Question: I'm trying to have a d3.js Sankey visualisation filter a data set according to categories.
I'm using d3.csv method to input the data as shown in this example - <URL>

I would however like to upload a data set with four columns -
source, target, value, category
My aim is to have a visualisation with the ability to switch between categories. So each Sankey visualisation will only represent one particular category. Then user can switch from the dropdown to another one.
Is this possible using the current d3.csv input method?
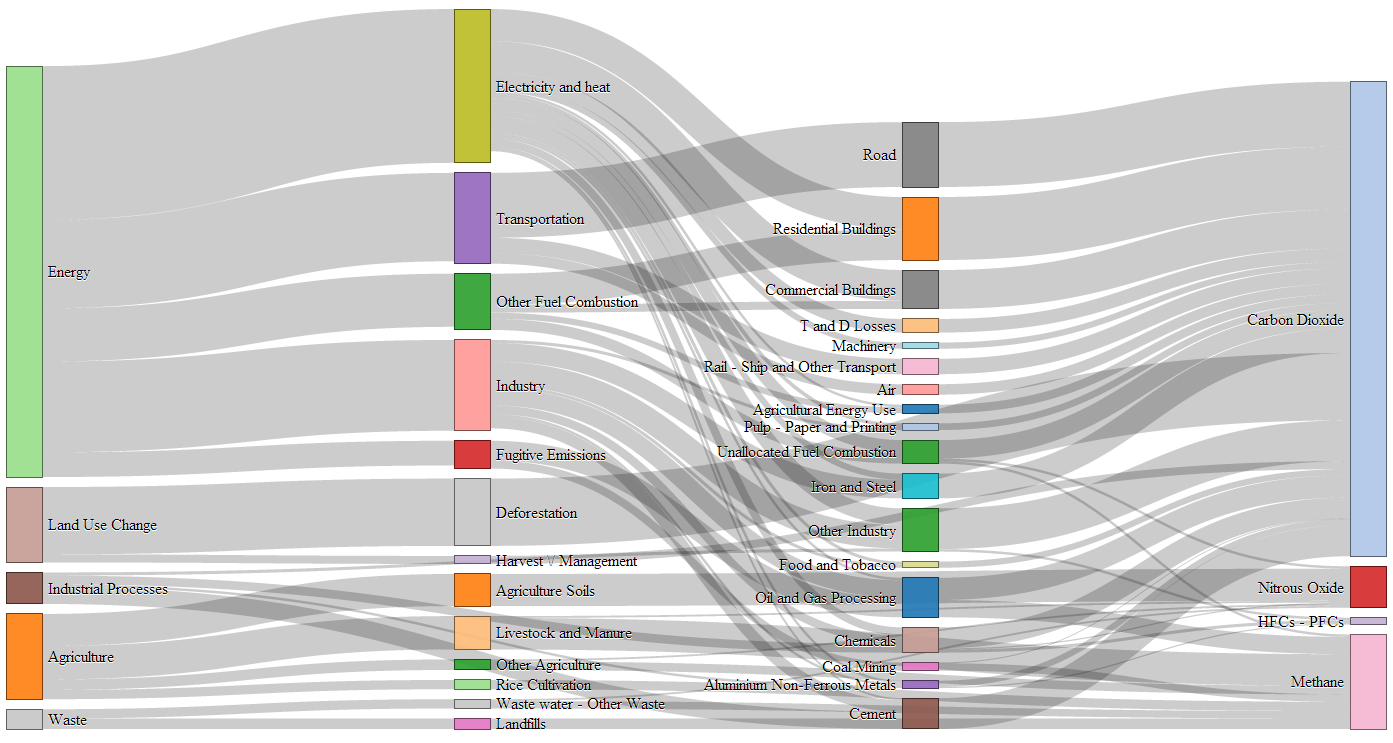
Answer: Would this work ?
'''
d3.csv("file.csv", function(data) {
[...]
// Called each time there is an action on the dropdown menu
function updateGraph() {
// Select only data that are tagged with a certain category
var dataset = data.filter(function(d) { return d.category == selectedCategory; });
// Update graph visualization
}
}
'''
This way you wouldn't have to reload your csv file each time.